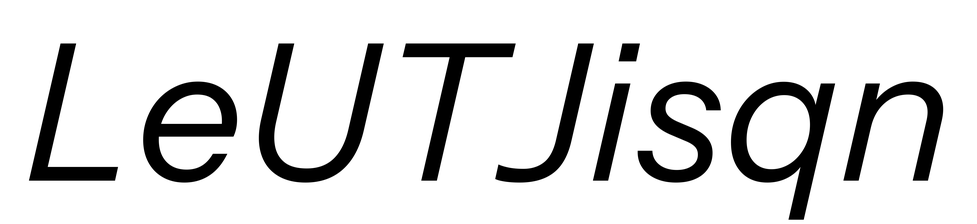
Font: InstrumentSans-Italic_Italic